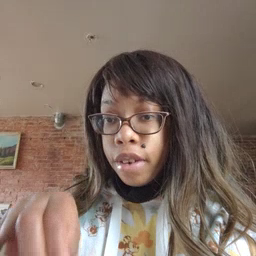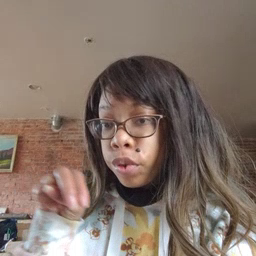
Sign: ride